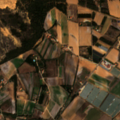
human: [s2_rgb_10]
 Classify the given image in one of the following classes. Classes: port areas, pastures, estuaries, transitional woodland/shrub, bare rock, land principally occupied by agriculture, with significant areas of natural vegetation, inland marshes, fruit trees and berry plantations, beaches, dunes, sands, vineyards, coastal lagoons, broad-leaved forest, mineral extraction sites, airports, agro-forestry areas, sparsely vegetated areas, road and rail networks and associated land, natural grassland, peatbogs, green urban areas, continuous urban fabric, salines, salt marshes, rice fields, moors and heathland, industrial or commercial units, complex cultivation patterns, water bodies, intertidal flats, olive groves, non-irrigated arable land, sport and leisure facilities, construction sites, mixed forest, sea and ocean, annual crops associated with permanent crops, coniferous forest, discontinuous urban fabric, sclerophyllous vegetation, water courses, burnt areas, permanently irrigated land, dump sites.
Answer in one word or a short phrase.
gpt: non-irrigated arable land, permanently irrigated land, sclerophyllous vegetation, transitional woodland/shrub, beaches, dunes, sands